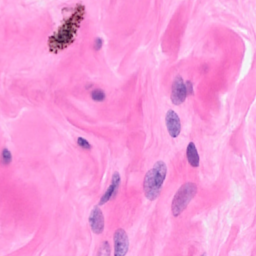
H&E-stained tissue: Breast